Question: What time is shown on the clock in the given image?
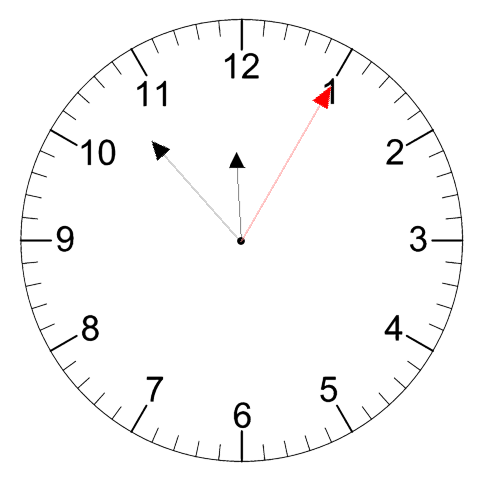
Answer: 11:53:05